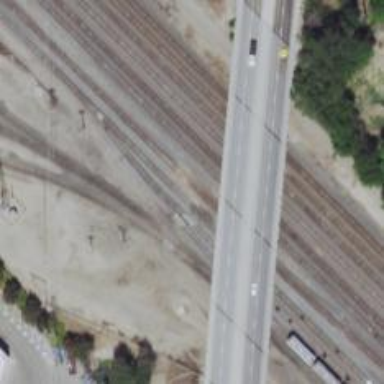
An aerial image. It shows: Railway siding with rails.